Field crop: maize
Growth stage: 2
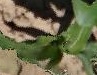
Species: maize